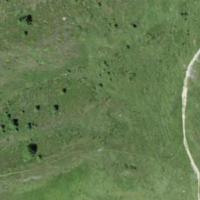
EUNIS habitat code: 26
Species observed at this site:
Arnica montana